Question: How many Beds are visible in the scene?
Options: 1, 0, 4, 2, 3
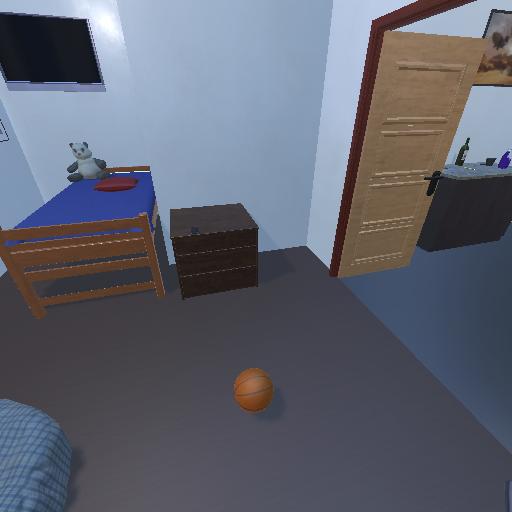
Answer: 1